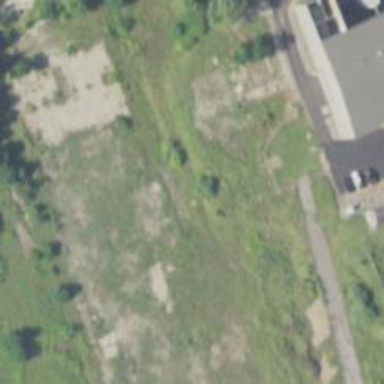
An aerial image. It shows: Abandoned railway.